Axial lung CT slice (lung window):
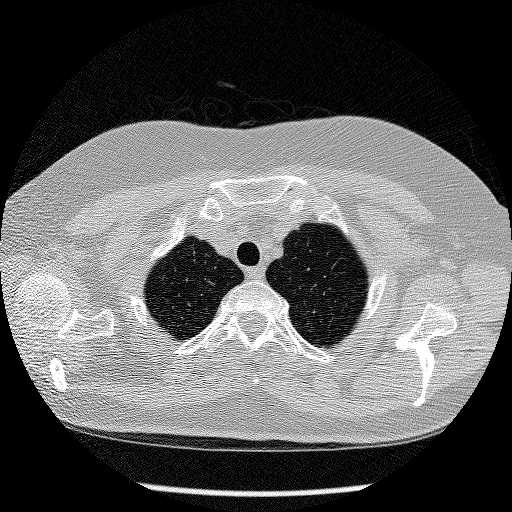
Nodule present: no